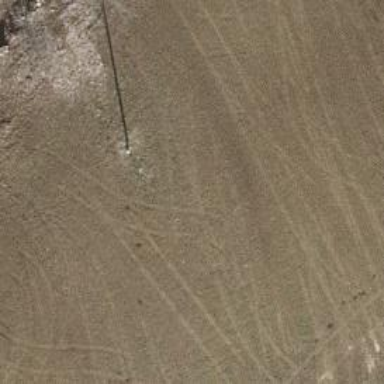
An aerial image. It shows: Minor power line.